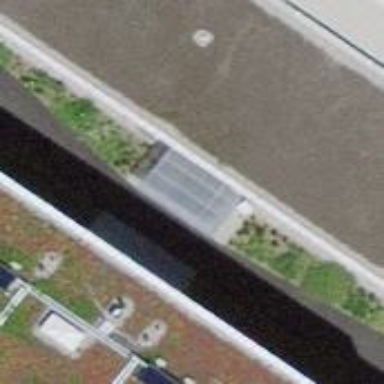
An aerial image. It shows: Bicycle parking facility.